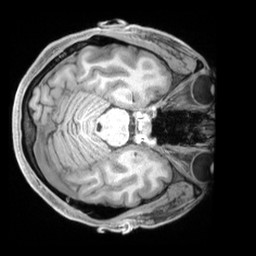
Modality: T1w
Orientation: axial
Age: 36
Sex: male
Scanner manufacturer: siemens
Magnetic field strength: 3 T
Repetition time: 2.2 s
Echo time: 0.00218 s